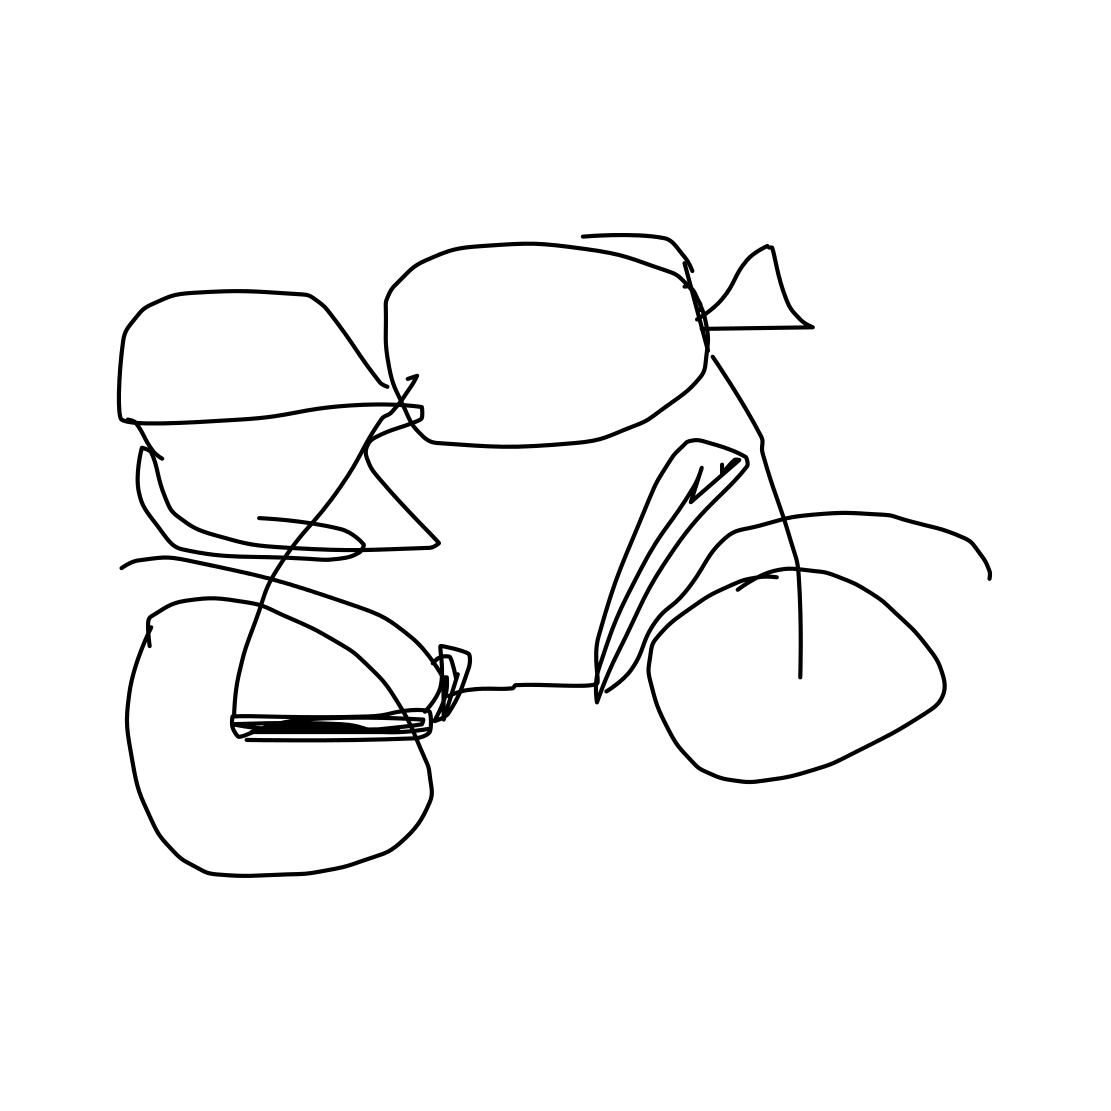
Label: motorbike